Question: I want to make a menu like this in wpf

I wrote this code:
'''
<MenuItem Header="Menu 4" MouseEnter="mousecom" Background="DarkGreen">
<MenuItem.ContextMenu>
<ContextMenu>
<MenuItem Header="submenu 1"/>
<MenuItem Header="submenu 2"/>
</ContextMenu>
</MenuItem.ContextMenu>
</MenuItem>
'''
and 'mousecom' is:
'''
private void mousecom(object sender, MouseEventArgs e)
{
while (IsMouseOver)
{
(sender as Button).ContextMenu.IsEnabled = true;
(sender as Button).ContextMenu.PlacementTarget = (sender as Button);
(sender as Button).ContextMenu.Placement = System.Windows.Controls.Primitives.PlacementMode.Right;
(sender as Button).ContextMenu.IsOpen = true;
}
}
'''
I mean I wanna have a MenuItem and by coming mouse on it another menu opens including some other MenuItems.
Why it doesn't work?
how can I do that?
(please pay attention to the picture)
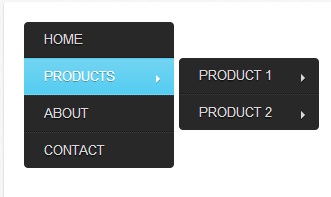
Answer: You are using the 'MenuItem' control incorrectly.
To create submenus, you would do something like the following:
'''
<!-- Top level menu -->
<MenuItem>
<!-- Level 1 menu -->
<MenuItem>
<!-- Level 2 menus -->
<MenuItem />
<MenuItem />
<MenuItem />
</MenuItem>
<!-- More level 1 menus -->
<MenuItem />
<MenuItem />
<MenuItem />
</MenuItem>
'''